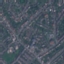
Land use / land cover: Residential